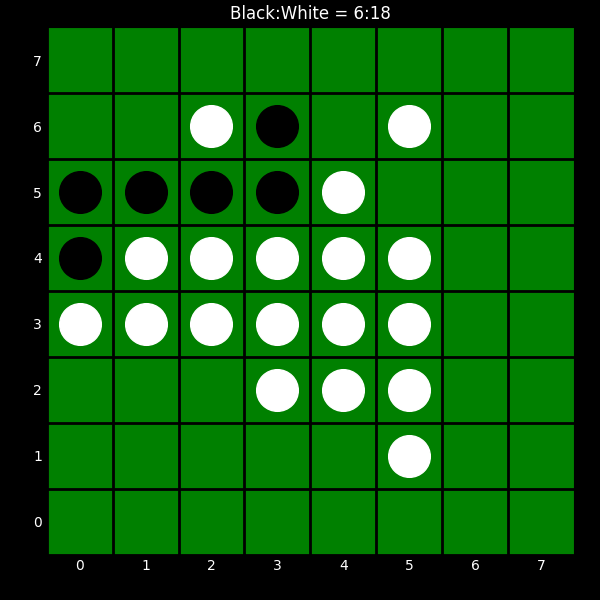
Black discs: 6
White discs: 18